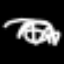
Label: squiggle